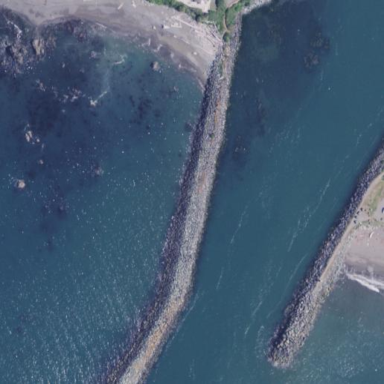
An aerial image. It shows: Breakwater structure.